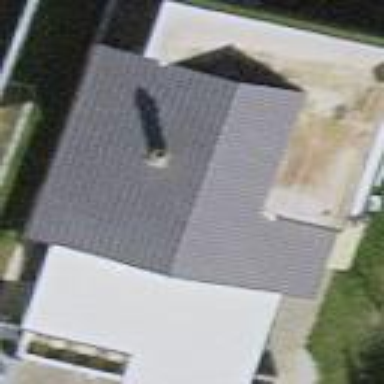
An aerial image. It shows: Building with tile roof.